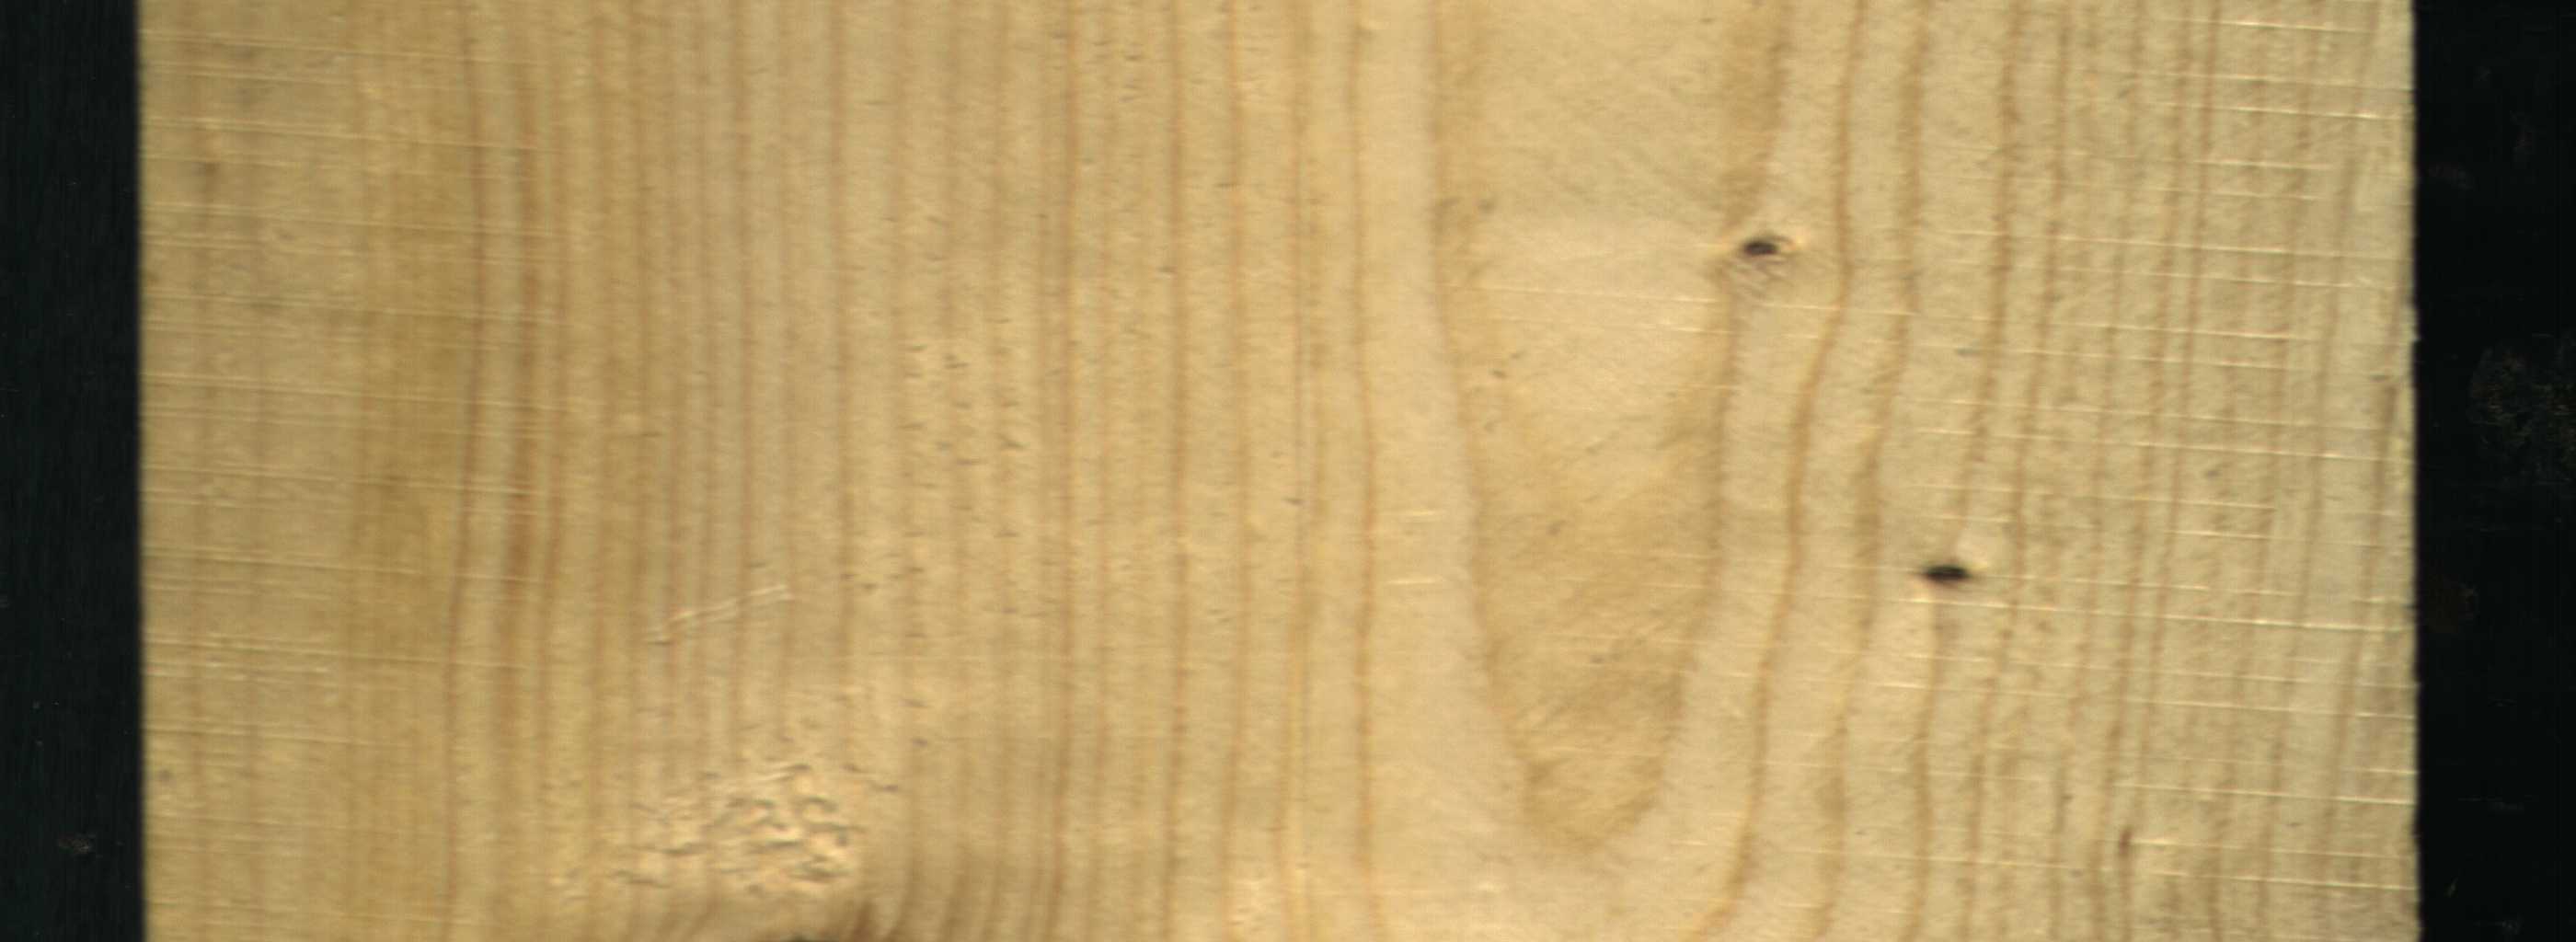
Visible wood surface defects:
Dead_Knot
Live_Knot